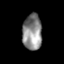
Tissue: skin
Cell type: Fibroblasts
Senescence score: 0.7984
Nuclear area (px): 681
Mean DAPI intensity: 138.383